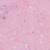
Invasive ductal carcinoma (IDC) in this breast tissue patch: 0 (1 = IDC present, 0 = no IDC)